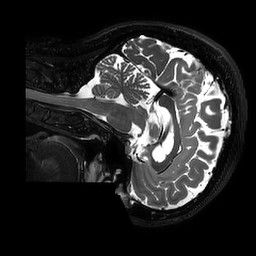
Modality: T2w
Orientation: sagittal
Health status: ill
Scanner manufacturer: philips
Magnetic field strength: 3 T
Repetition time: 2.5 s
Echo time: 0.331 s